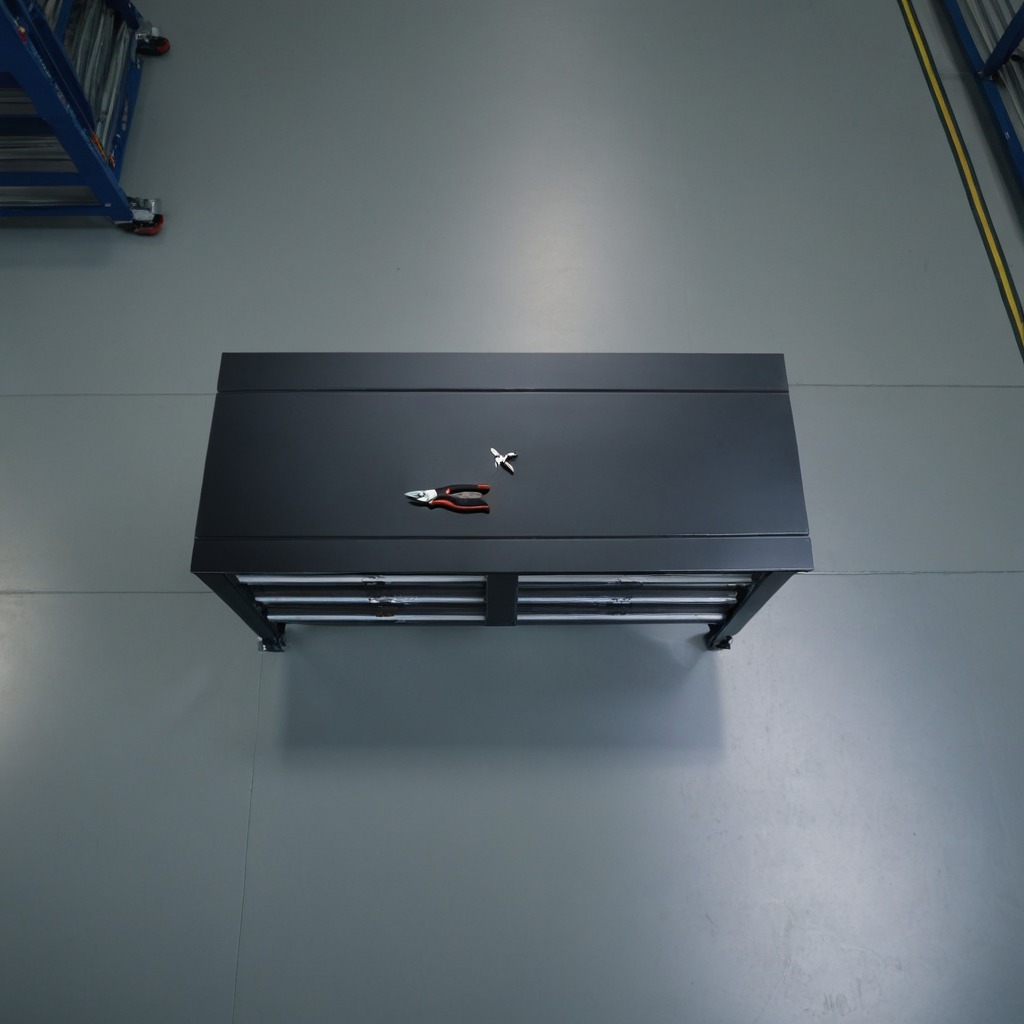
A plier is lying on the toolbox surface in the airplane hangar workshop.